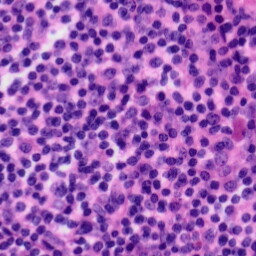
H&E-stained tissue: Tonsil